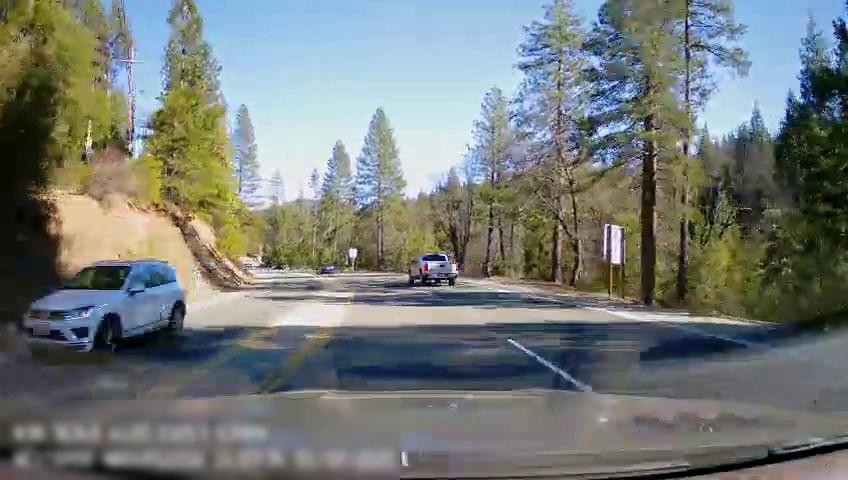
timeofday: Day
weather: Sunny
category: Drivable Space
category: Vehicles | SUV
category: Vehicles | Car
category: Vehicles | Truck
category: Lanes | Opposite Lane
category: Lanes | Current Lane
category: Lanes | Current Lane
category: Lanes | Current Lane
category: Traffic | Signs